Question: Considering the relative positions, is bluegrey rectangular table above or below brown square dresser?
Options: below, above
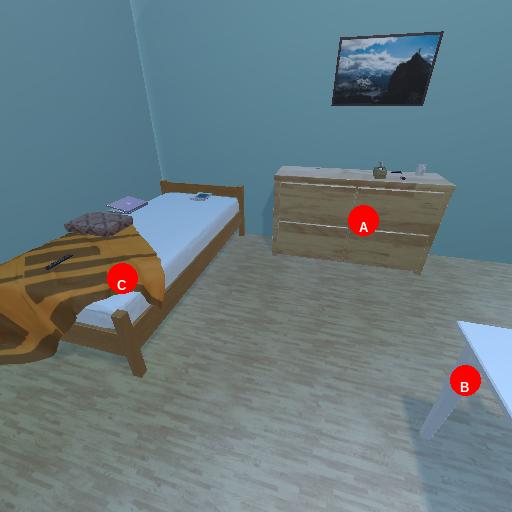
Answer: below